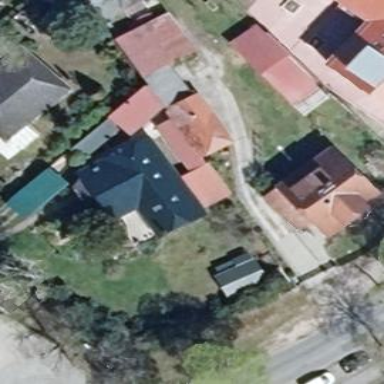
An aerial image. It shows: Detached building with hipped roof shape.